Interaction volume radius: 5 \u00c5
Interaction volume height: 15 \u00c5
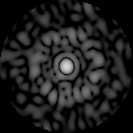
Disorder parameter: 0.8801